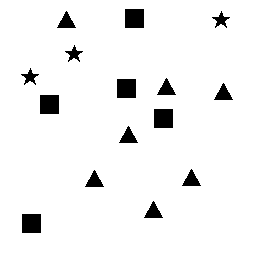
Squares: 5
Triangles: 7
Stars: 3
Total shapes: 15